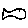
Label: fish